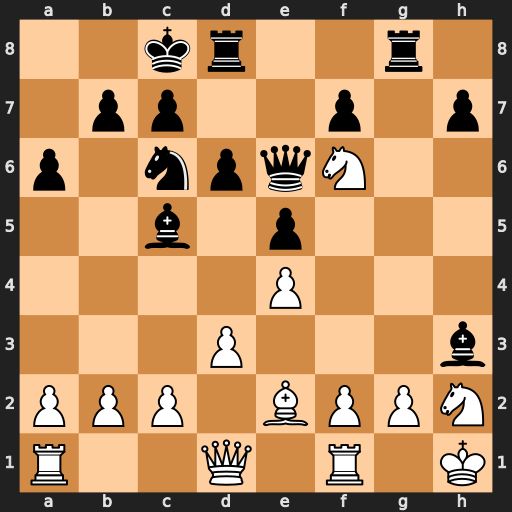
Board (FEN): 2kr2r1/1pp2p1p/p1npqN2/2b1p3/4P3/3P3b/PPP1BPPN/R2Q1R1K
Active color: w
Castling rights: -
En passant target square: -
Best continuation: Nxg8 Bxg2+ Kxg2 Rxg8+ Kh1